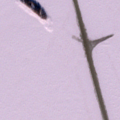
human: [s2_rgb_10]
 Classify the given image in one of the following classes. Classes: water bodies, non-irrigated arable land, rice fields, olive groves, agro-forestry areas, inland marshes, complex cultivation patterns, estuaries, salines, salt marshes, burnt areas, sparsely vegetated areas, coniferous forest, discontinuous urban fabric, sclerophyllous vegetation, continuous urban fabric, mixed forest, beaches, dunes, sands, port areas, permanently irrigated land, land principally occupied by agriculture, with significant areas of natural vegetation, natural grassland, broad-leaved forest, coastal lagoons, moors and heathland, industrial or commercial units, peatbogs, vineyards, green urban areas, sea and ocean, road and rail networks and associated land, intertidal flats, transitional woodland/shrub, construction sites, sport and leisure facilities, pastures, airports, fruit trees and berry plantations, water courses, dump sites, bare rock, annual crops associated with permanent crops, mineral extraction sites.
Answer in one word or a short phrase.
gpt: sea and ocean